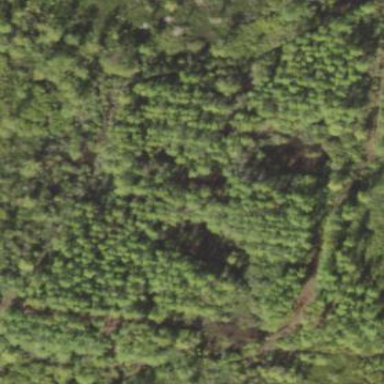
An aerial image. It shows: Forest area predominantly covered with needle-leaved trees.